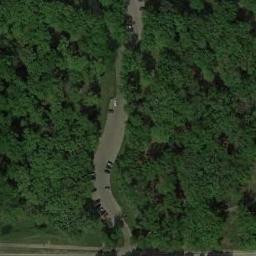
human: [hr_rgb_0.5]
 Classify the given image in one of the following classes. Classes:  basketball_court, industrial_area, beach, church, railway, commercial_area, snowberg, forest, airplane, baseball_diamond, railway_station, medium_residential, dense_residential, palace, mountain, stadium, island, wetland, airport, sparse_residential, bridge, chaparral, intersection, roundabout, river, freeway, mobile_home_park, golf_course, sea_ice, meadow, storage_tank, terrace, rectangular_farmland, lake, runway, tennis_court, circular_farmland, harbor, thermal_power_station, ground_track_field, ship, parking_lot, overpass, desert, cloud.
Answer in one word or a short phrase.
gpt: forest